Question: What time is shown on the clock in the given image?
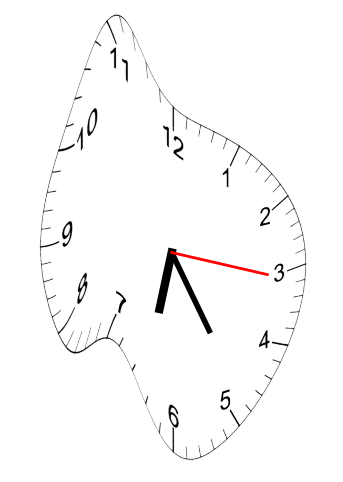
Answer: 06:24:16